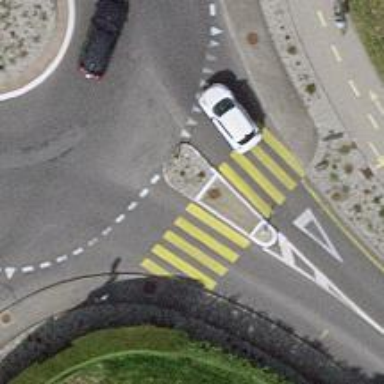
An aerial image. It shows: Marked zebra crossing with island in the middle.